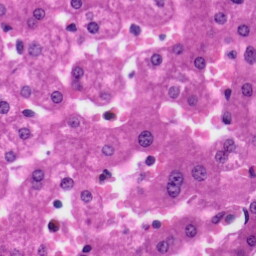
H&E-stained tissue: Liver